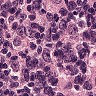
Metastatic tissue present: yes